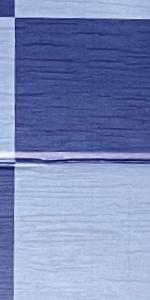
Label: Empty